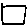
Label: square